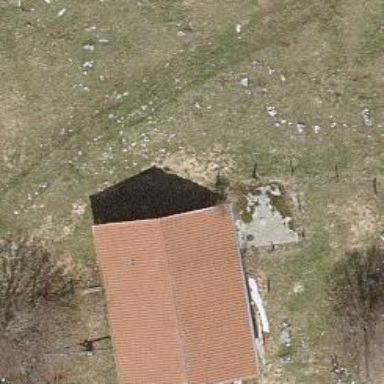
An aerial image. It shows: Building with gabled roof.